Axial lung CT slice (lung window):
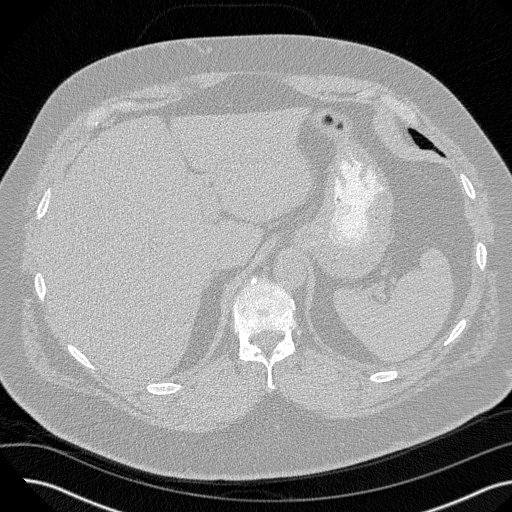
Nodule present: no